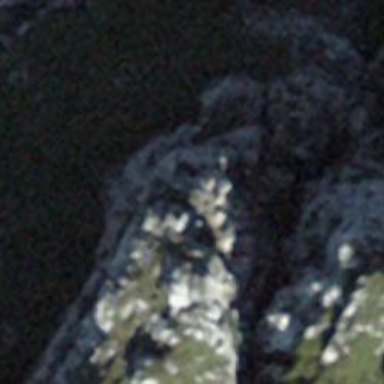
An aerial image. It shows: Natural cliff.